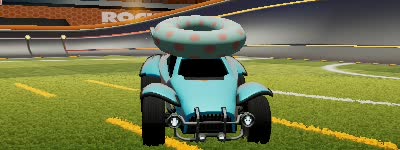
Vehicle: octane